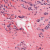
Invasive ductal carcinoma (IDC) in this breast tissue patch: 1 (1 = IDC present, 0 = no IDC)